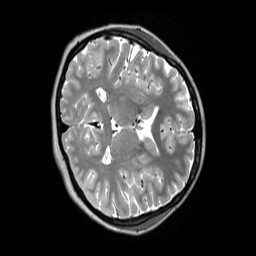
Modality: T2w
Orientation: axial
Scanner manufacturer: siemens
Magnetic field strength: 3 T
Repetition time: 3.2 s
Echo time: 0.406 s